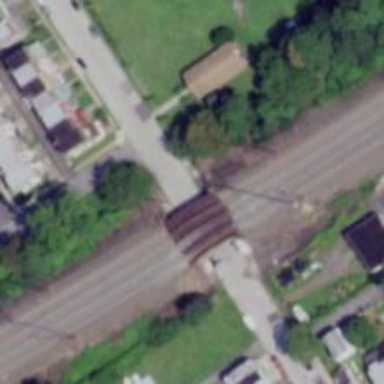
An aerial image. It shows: Bridge with electrified railway tracks featuring contact line.